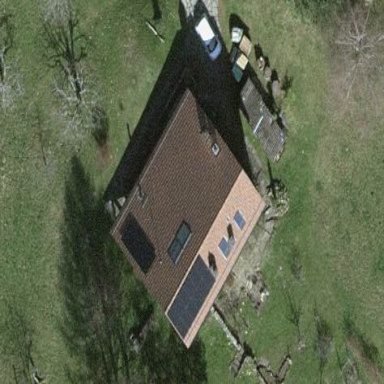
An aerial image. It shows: Simple house.